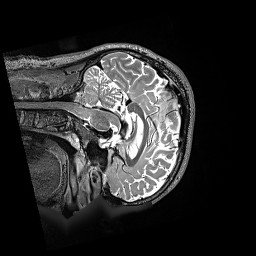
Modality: T2w
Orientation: sagittal
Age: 49
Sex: female